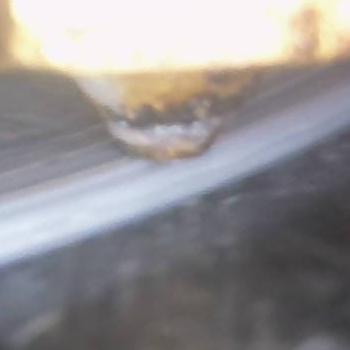
Flow rate: 283%